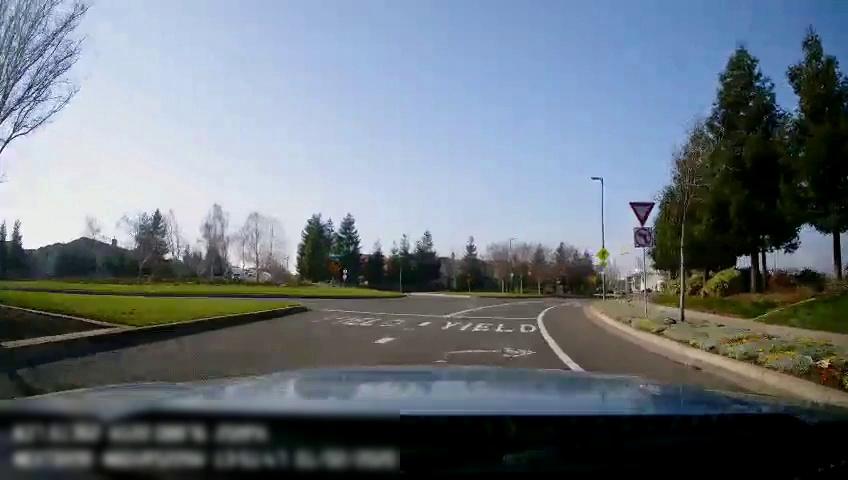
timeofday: Day
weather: Sunny
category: Drivable Space
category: Lanes | Alternate Lane
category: Lanes | Alternate Lane
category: Traffic | Signs
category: Traffic | Signs